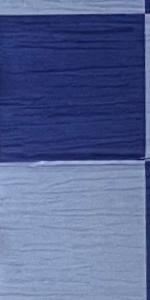
Label: Empty